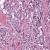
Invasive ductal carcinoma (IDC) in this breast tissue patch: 1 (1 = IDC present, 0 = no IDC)